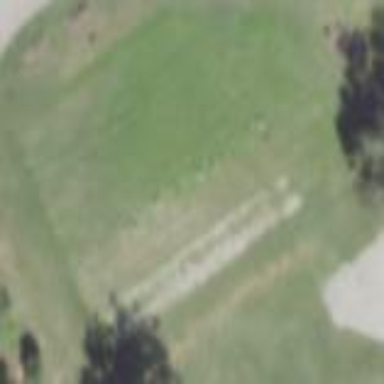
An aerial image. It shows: Grassy area designated as golf tee.